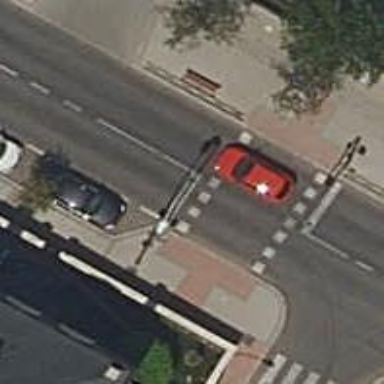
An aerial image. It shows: Road crossing with traffic signals.